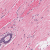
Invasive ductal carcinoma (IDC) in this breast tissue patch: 0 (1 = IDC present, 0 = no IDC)